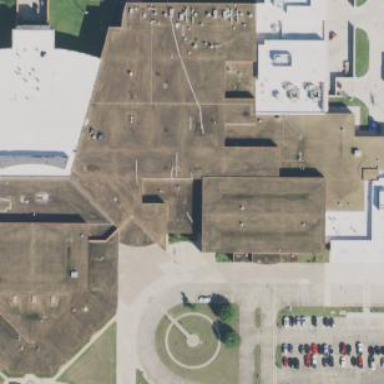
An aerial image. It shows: School building.